Question: i need to design the ui looks like an below image using angular material,Any idea regarding this are very helpful to me.

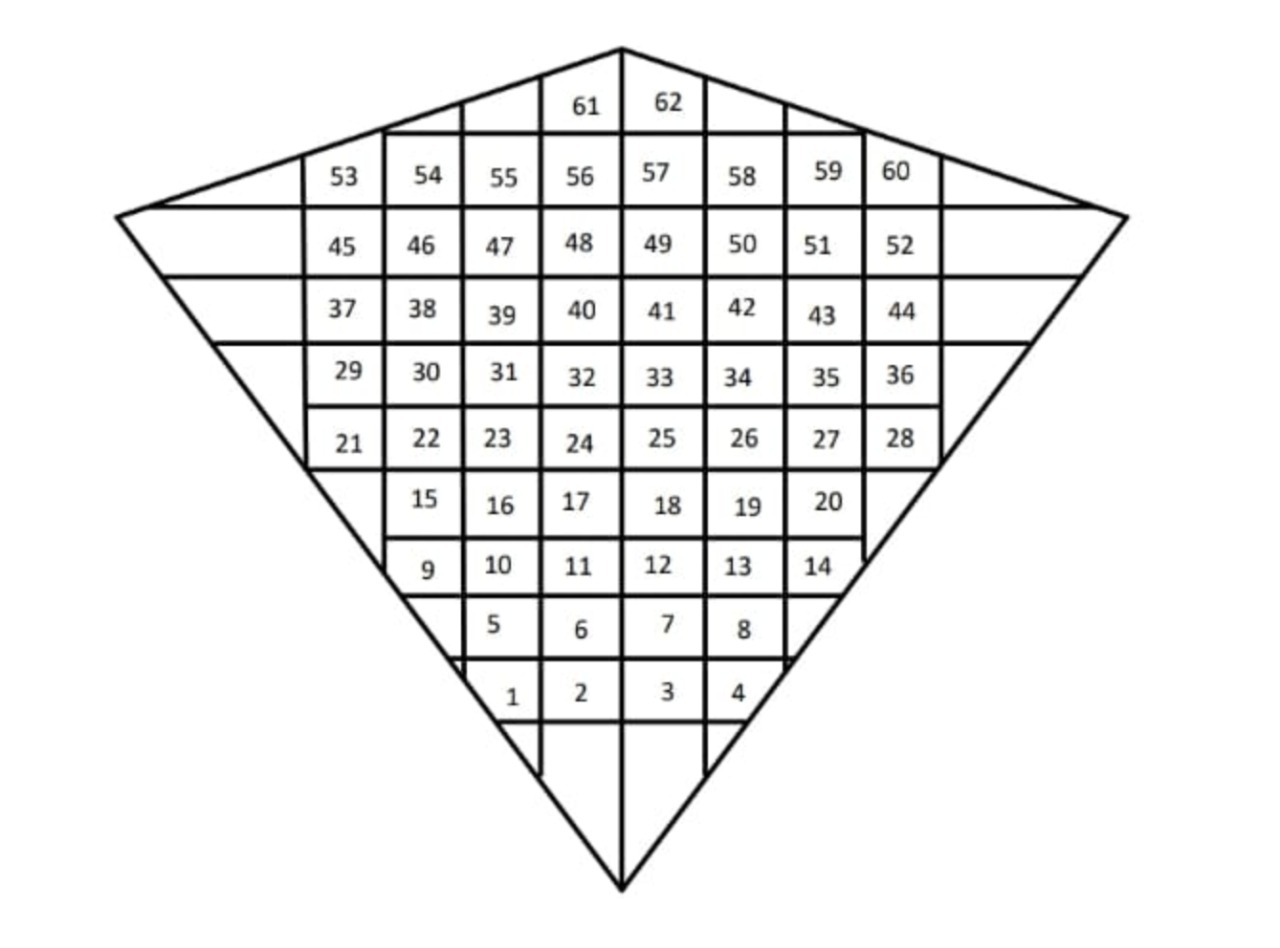
Answer: You can use the SVG directive. SVG is markup just like HTML and browsers allow embedding '<svg>' right into HTML documents. This is a simple example:
'''
<svg viewBox="0 0 250 250">
<polygon points="125,30 125,30 125,30 31.9,63.2 46.1,186.3 125,230 125,230 125,230 203.9,186.3 218.1,63.2" />
<polygon points="125,30 125,52.2 125,52.1 125,153.4 125,153.4 125,230 125,230 203.9,186.3 218.1,63.2 125,30" />
<path d="M125,52.1L66.8,182.6h0h21.7h0l11.7-29.2h49.4l11.7,29.2h0h21.7h0L125,52.1L125,52.1L125,52.1L125,52.1
L125,52.1z M142,135.4H108l17-40.9L142,135.4z"/>
</svg>
'''
<URL>